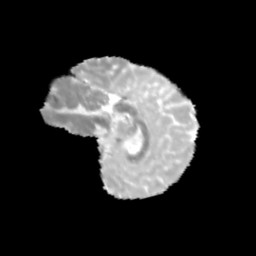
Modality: MD
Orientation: sagittal
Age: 13
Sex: female
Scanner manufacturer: siemens
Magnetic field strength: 3 T
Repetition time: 3.8 s
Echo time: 0.07 s